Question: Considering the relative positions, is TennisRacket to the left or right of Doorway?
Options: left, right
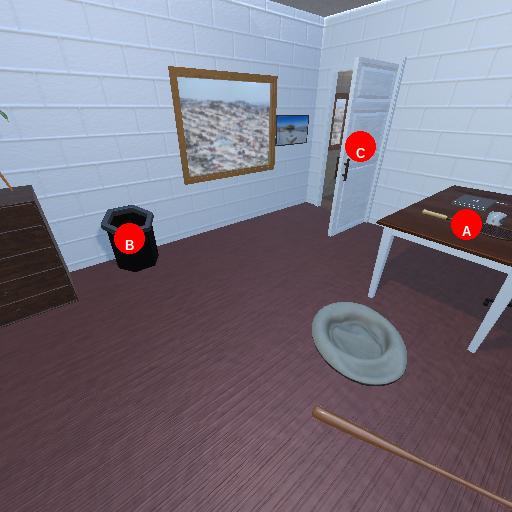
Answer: left